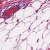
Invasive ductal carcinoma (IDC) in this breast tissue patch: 0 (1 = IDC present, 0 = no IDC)